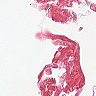
Metastatic tissue present: no